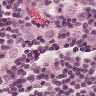
Metastatic tissue present: yes